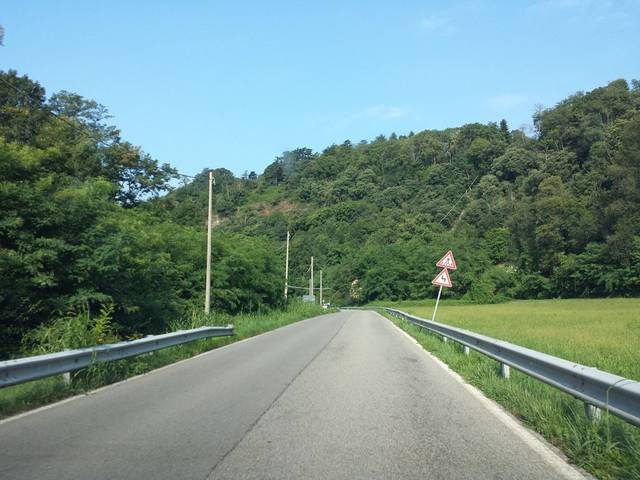
Region: Italy
Coordinates: 45.856, 8.623